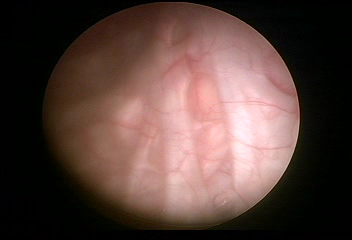
Modality: WLC
Class: Normal mucosa
Bladder cancer association: No